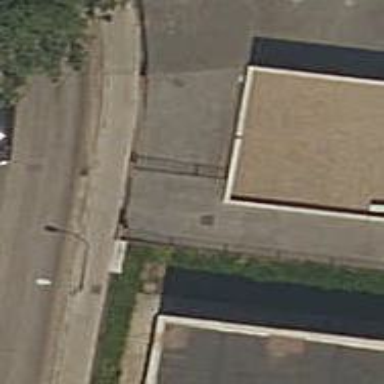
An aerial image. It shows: Metal fence.